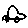
Label: car